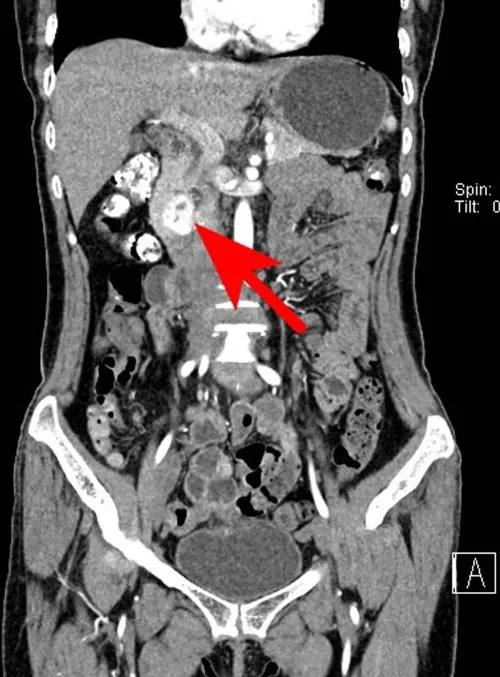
Coronal scan of the arterial phase. The lesions showed uneven enhancement, the highest CT value reached 192 HU, and the low-density areas were not enhanced.
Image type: radiology (ct)